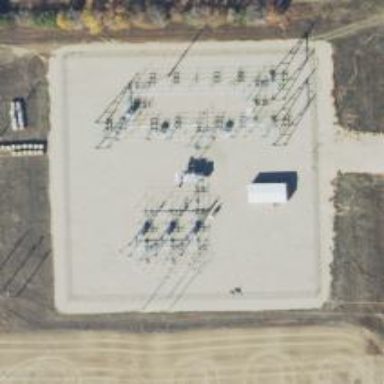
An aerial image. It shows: Switch for power supply.